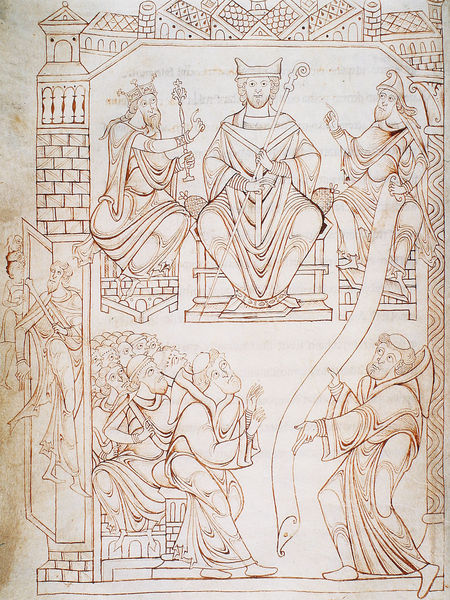
Titel: Kartular des Robert von Torigny, Mont-Saint-Michel
Institution: Avranches, Bibliothèque Municipale
Schlagwörter: menschen, stadt, köpfe, männer, tür, zeichnung, gebäude, herren, architektur, band, falten, hände, häuser, gewand, krone, turm, kopfbedeckung, schrift, stab, mauer, grafik, gewalt, bischof, kaiser, könig, thron, burg, volk, helm, tron, rolle, otto, mittelalter, romanik, mönch, mitra, schriftrolle, könige, thorn, kupferstich, miniatur, zepter, spruchband, stifter, berater, buchmalerei, abt, mittealter, chronik, oto, gesetze, kappa, stich zeichnung